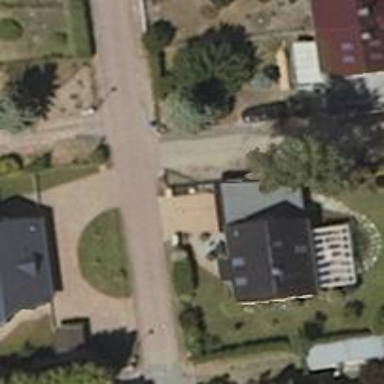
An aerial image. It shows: Paved residential road.